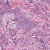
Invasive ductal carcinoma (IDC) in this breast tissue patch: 1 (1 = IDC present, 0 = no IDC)